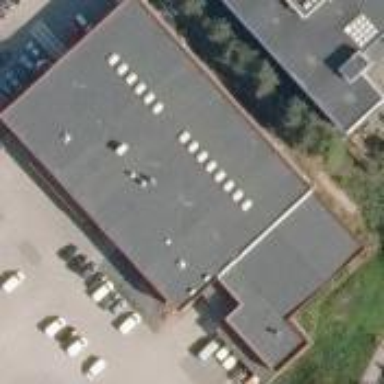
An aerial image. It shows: Warehouse.